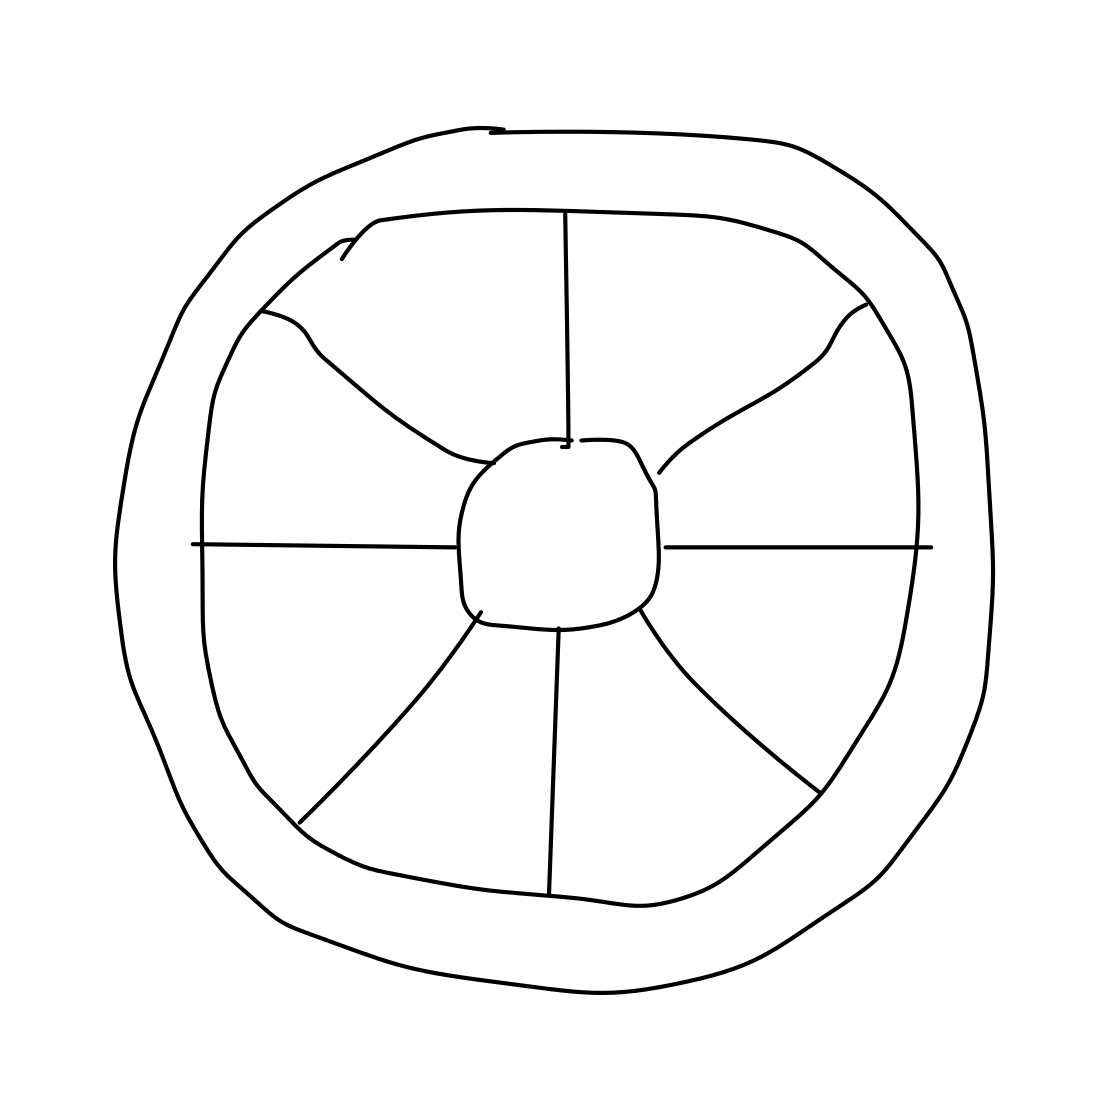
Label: wheel